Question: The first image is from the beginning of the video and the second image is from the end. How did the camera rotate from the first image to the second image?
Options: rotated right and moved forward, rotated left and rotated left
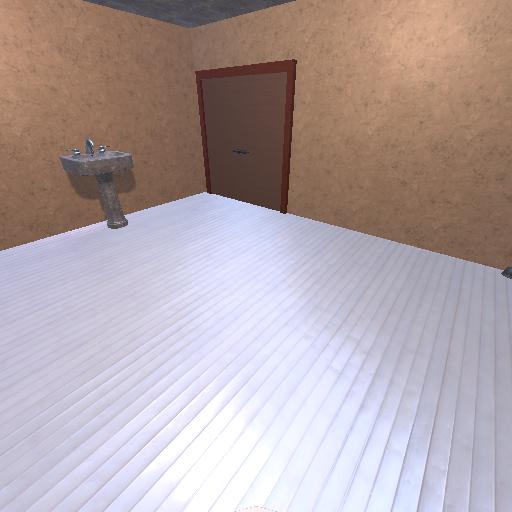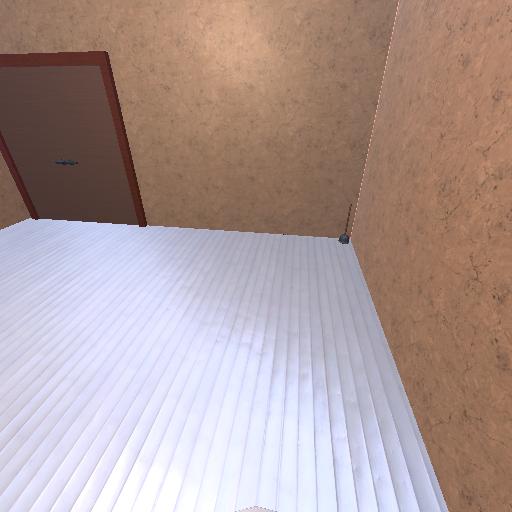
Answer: rotated right and moved forward